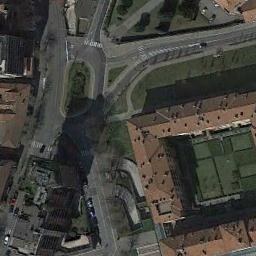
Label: roundabout